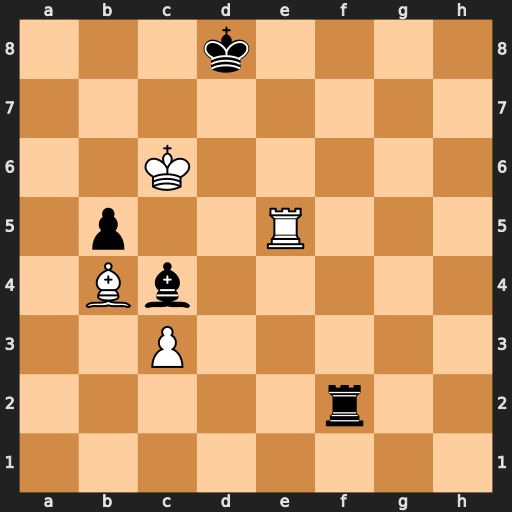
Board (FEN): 3k4/8/2K5/1p2R3/1Bb5/2P5/5r2/8
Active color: w
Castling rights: -
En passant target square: -
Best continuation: Ba5+ Kc8 Re8#